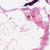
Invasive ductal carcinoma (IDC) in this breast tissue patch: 0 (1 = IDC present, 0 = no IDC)